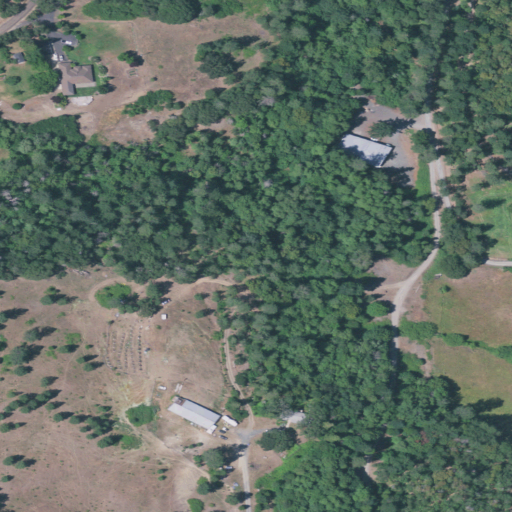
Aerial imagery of valley in Oregon named Moore Gulch containing grassland, shrub, mixed forest, open development, woody wetlands, evergreen forest, low intensity development, pasture, and medium intensity development